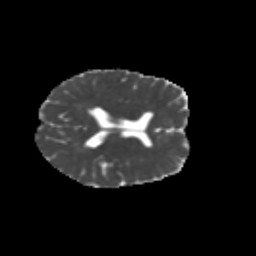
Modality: MD
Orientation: axial
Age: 40
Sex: female
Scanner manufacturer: siemens
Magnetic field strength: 3 T
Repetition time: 1.8 s
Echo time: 0.07 s